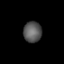
Tissue: lung
Cell type: Smooth muscle cells
Senescence score: 0.5489
Nuclear area (px): 372
Mean DAPI intensity: 86.884